Question: We're loading our own tiles using mapbox 1.5.2 with the following code:
'''
var mapLayer = L.tileLayer('http://192.168.1.2/tiles/{z}/{x}/{y}.png',
{maxZoom: 18}
);
var satLayer = L.tileLayer('http://192.168.1.2/images/{z}/{x}/{y}.png',
{maxZoom: 18}
);
var hybridLayer = L.tileLayer('http://192.168.1.2/roads/{z}/{x}/{y}.png',
{maxZoom: 18}
);
var satGroup = L.layerGroup([satLayer,hybridLayer]);
var baseLayers = {"OSM":mapLayer, "Sat":satGroup};
L.control.layers(baseLayers).addTo(map);
'''
and get the following map:

What happened to the controls? I should have a plus/minus in the zoom and the layers 'pancake stack' for the multiple layers. FWIW, the controls work just fine.
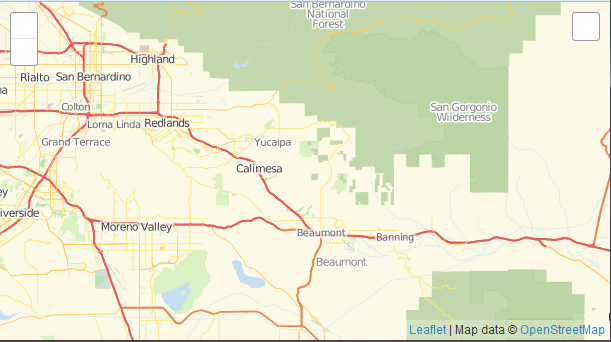
Answer: When being used in an offline mode there are at least three files that are required, mapbox.css, mapbox.js and images/icons-404040.png. I used the following url to get the png file (which will likely changes as versions change):
<URL>
Create an images subdirectory at the level of your mapbox.css and place that file in it. My app is working now.
Here is a pic of the file: